Field crop: maize
Growth stage: 2
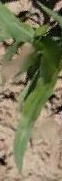
Species: maize